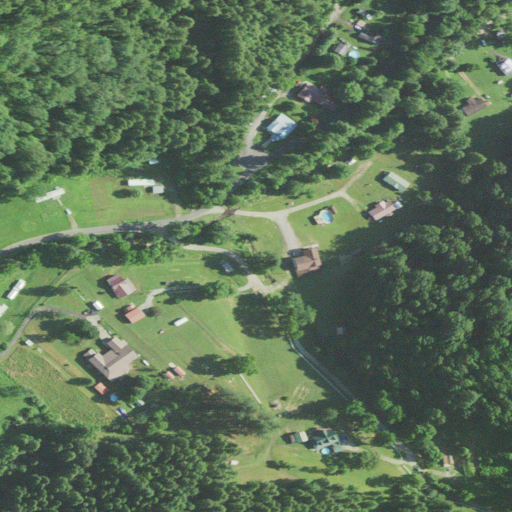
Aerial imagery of valley in West Virginia named Rollyson Hollow containing deciduous forest, open development, grassland, low intensity development, evergreen forest, mixed forest, and medium intensity development